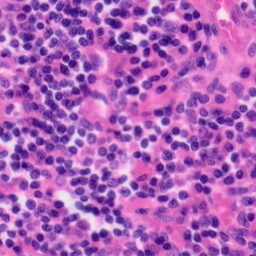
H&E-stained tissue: Tonsil